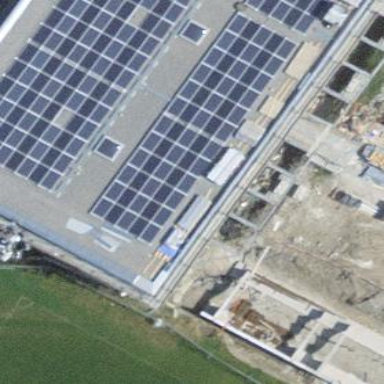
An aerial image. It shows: Solar power generator.